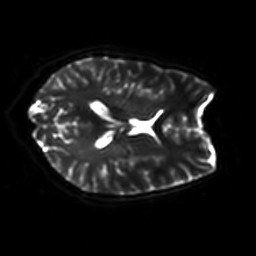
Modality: DWI
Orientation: axial
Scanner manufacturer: philips
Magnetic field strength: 7 T
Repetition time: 9.612 s
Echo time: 0.073 s